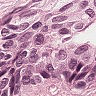
Metastatic tissue present: yes